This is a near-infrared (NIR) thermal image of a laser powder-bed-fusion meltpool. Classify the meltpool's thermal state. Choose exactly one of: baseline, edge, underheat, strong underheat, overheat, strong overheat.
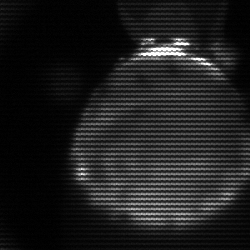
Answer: edge